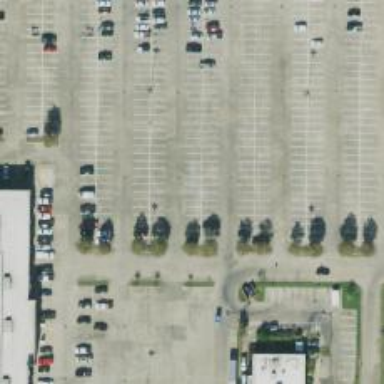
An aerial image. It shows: Parking space is available.